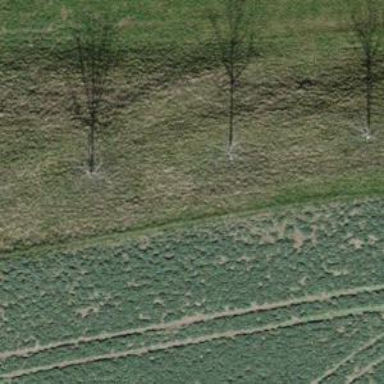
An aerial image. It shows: Deciduous broadleaved tree.